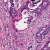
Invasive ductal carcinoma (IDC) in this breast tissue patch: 0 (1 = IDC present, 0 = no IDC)